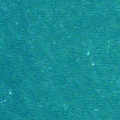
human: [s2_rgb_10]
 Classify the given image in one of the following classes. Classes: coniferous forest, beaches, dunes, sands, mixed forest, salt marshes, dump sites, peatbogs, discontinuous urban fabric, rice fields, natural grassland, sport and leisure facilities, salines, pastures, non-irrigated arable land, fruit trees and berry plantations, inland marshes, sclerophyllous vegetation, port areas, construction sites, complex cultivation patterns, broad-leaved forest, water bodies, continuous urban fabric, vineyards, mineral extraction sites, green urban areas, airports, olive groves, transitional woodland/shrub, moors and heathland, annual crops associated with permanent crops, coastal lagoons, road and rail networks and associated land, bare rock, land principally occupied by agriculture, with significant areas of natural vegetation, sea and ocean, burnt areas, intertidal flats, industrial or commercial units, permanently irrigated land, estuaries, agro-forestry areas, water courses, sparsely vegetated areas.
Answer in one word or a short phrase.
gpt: sea and ocean